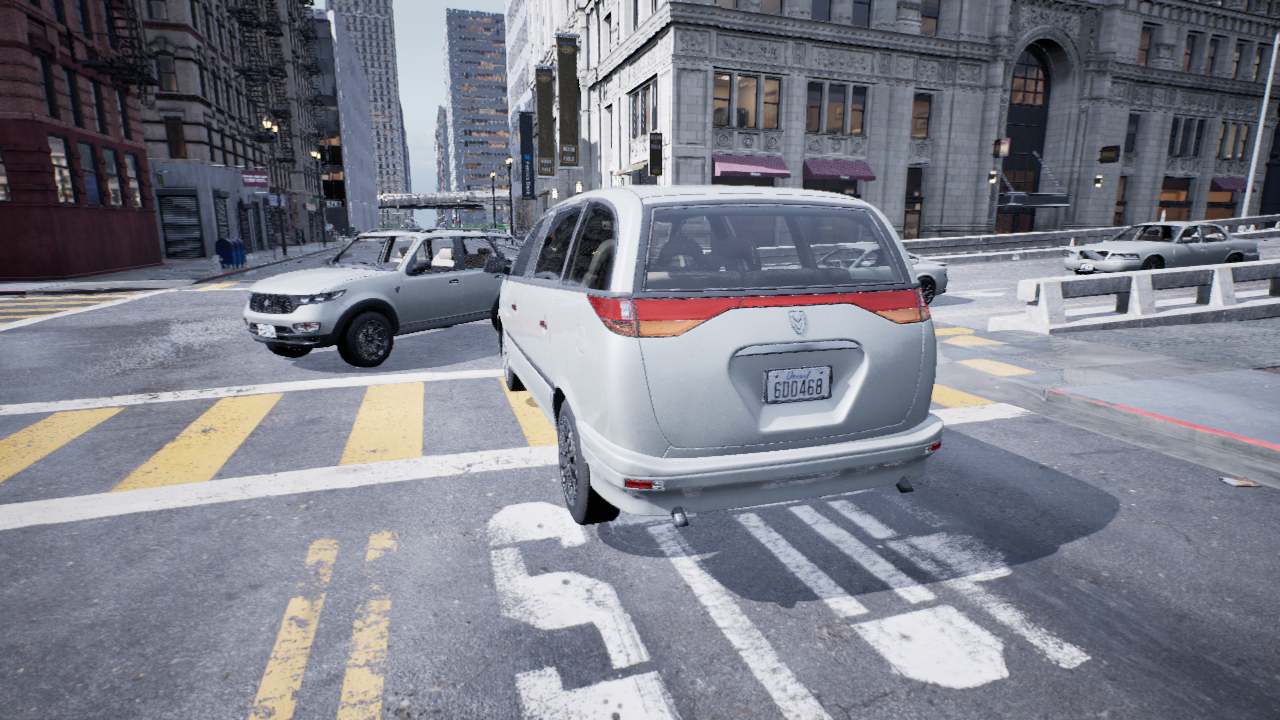
Venue: residential
Lighting: overcast
Vehicle rig: minivan